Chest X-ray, AP view. Patient: 16 years old, sex M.
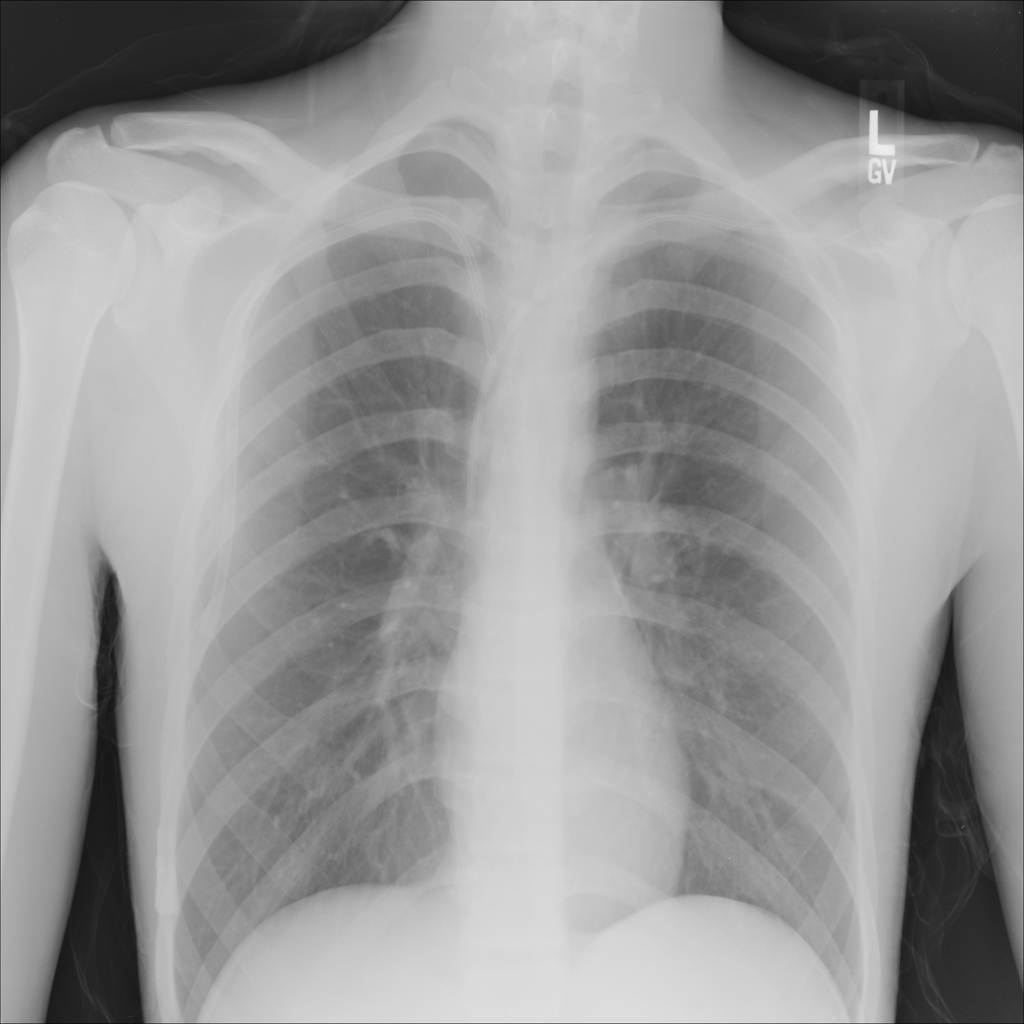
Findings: No Finding